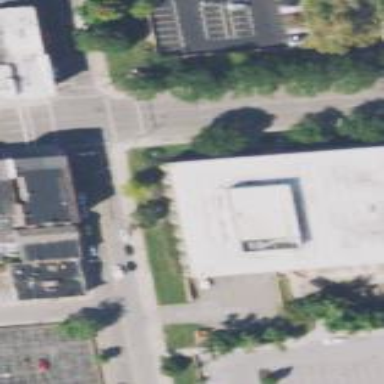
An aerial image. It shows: Commercial building.